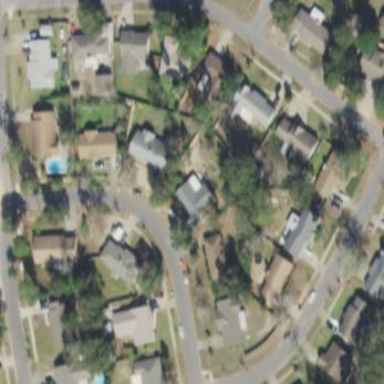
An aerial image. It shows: Residential area consisting of single-family homes.